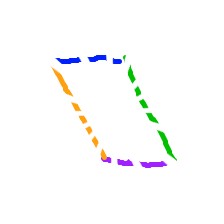
Shape: parallelogram